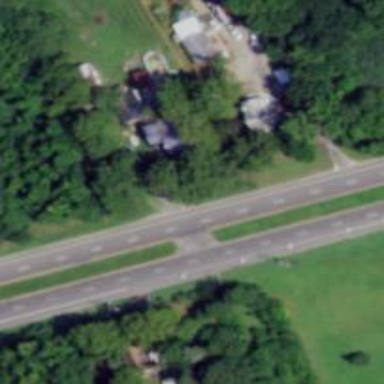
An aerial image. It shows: Trunk link highway.